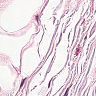
Metastatic tissue present: no